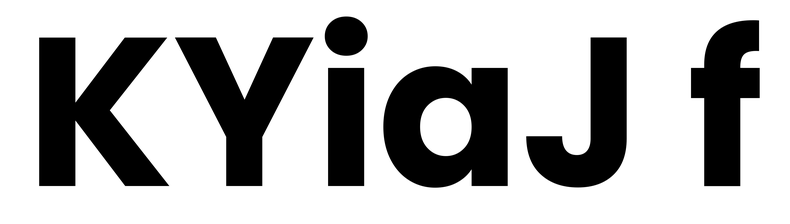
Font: Poppins-Bold